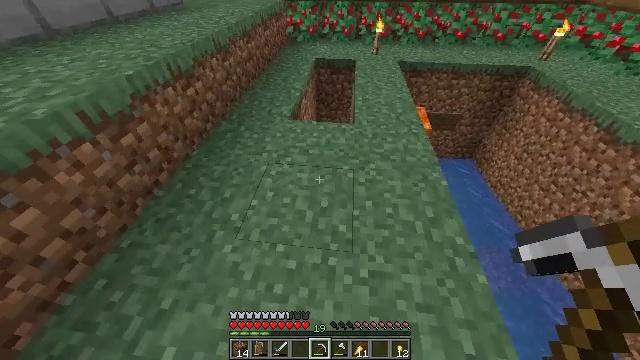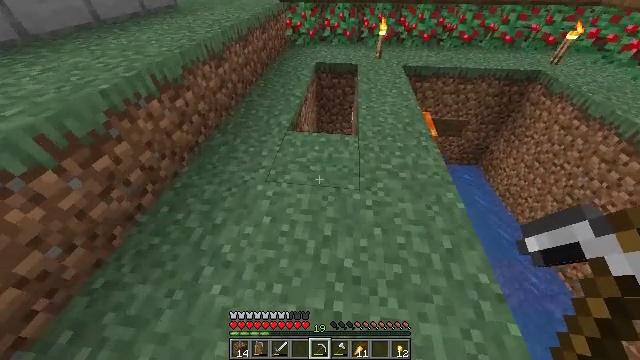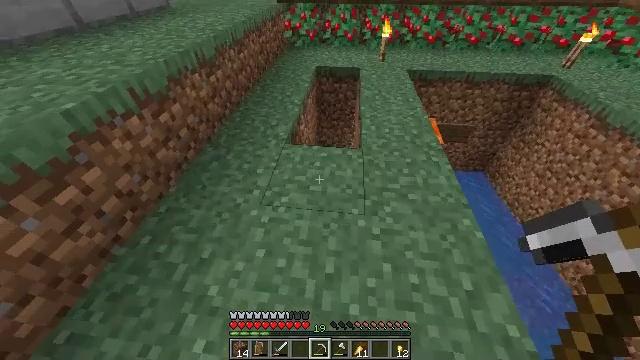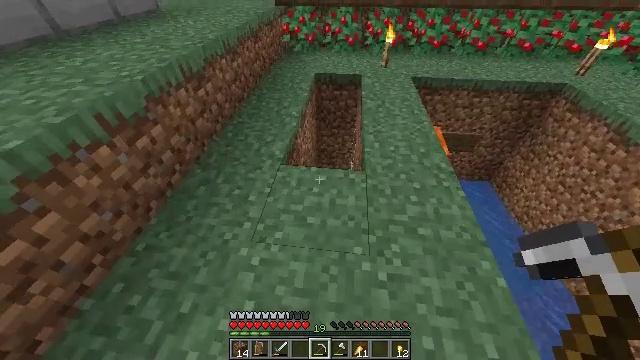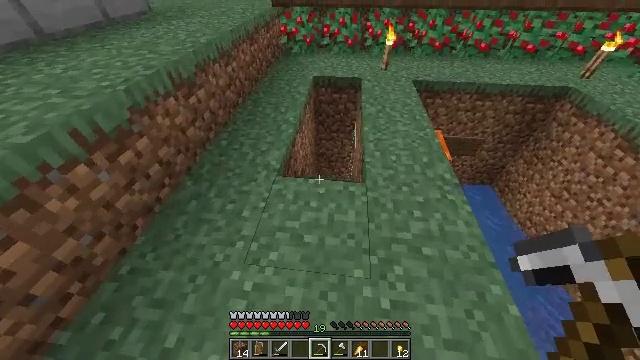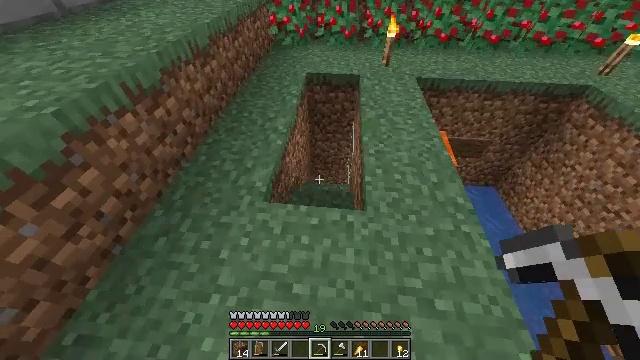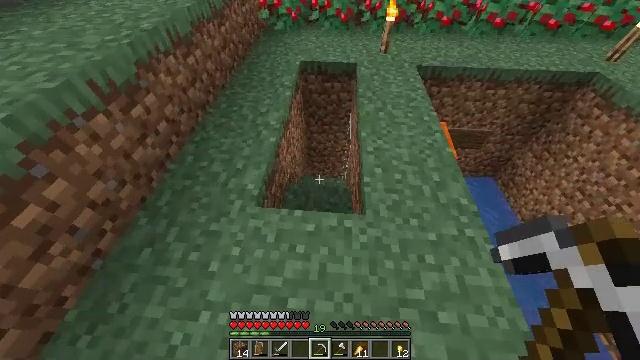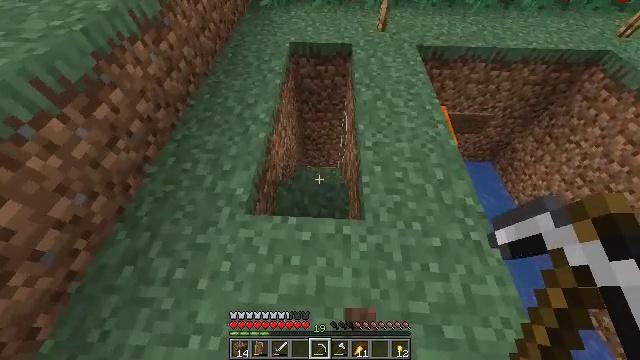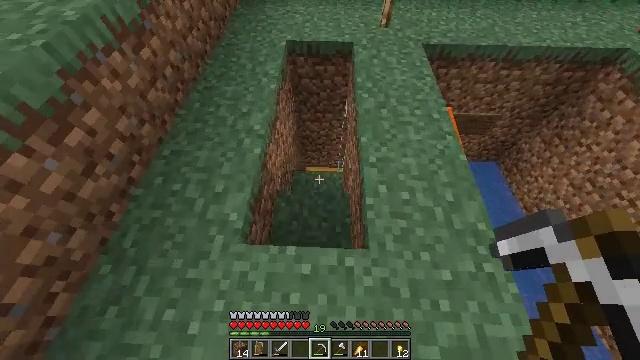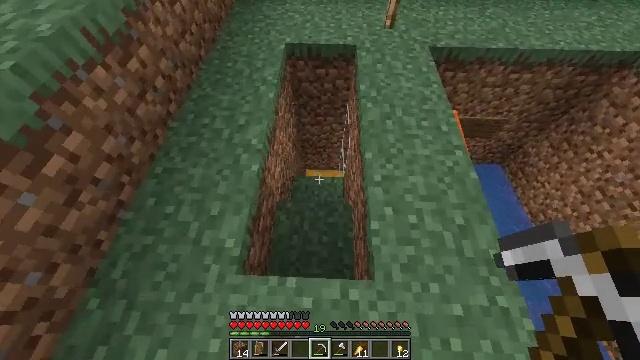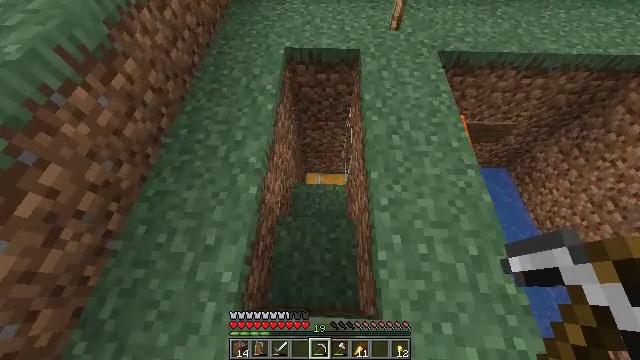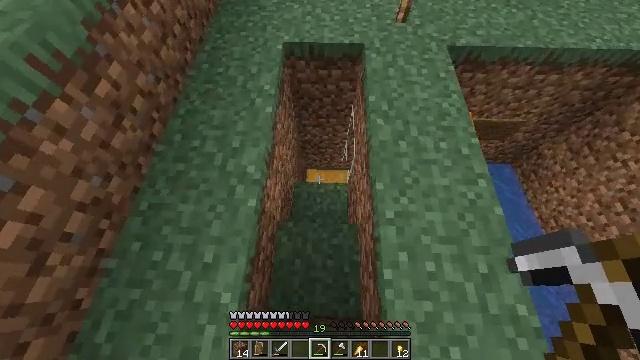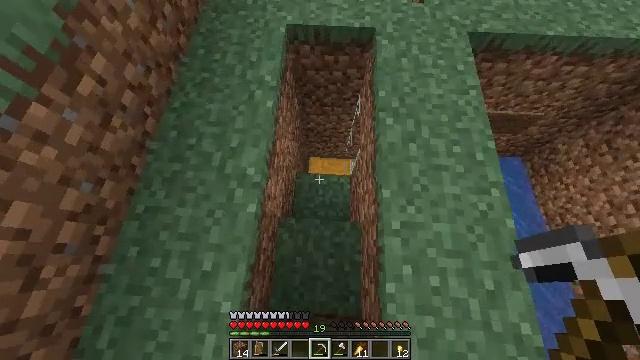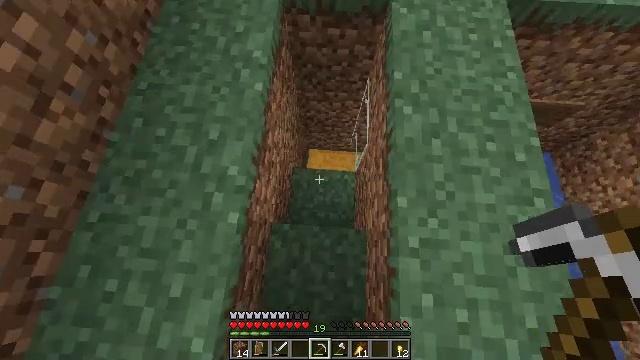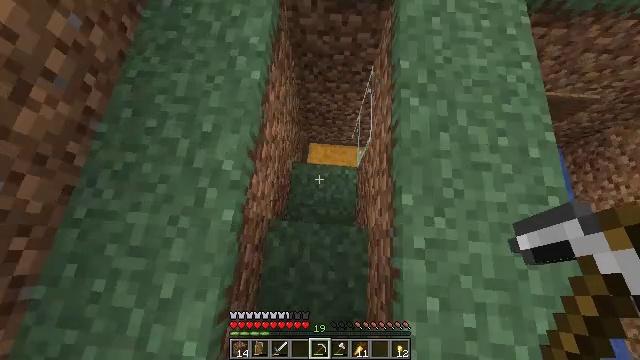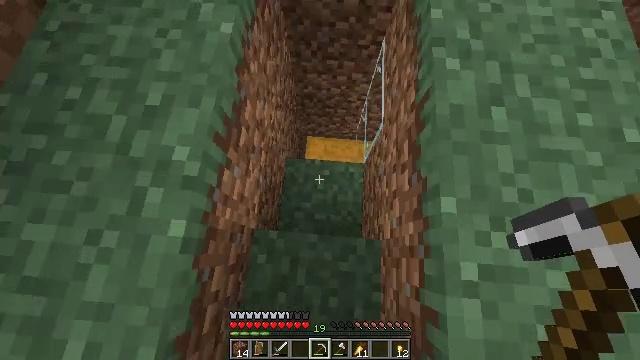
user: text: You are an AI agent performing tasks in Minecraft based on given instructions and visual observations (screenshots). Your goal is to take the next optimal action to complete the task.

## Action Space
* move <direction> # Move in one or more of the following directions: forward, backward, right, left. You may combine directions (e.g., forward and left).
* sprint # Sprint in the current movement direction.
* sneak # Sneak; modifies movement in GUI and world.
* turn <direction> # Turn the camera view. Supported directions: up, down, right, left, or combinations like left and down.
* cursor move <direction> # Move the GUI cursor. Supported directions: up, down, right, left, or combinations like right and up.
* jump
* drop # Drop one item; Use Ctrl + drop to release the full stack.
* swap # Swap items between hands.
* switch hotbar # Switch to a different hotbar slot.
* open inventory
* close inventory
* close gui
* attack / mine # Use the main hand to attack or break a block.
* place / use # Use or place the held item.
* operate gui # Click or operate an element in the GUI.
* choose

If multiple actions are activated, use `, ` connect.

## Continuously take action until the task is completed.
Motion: motion action
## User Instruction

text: Craft an iron block.
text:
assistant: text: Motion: move forward
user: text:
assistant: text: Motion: move forward
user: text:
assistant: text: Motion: move forward
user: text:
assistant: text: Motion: move forward
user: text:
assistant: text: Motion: move forward, turn right and down
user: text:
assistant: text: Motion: move forward, turn right and down
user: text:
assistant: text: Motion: move forward, turn right and down
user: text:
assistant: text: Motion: move forward, turn down
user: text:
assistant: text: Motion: move forward, turn down
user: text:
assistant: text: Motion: move forward, turn down
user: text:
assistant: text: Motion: move forward, turn down
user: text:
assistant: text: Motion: turn left and down
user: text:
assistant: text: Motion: turn down
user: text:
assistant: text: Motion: turn down
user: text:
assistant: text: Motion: no_op
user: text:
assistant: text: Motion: no_op
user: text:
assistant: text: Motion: no_op
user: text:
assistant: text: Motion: no_op
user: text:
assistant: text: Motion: no_op
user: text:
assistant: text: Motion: move forward
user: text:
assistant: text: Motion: move forward, turn right
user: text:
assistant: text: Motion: move forward
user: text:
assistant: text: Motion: no_op
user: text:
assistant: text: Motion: turn right
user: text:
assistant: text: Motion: no_op
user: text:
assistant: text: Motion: no_op
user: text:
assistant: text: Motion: no_op
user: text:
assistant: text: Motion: no_op
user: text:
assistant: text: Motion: no_op
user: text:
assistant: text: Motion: no_op